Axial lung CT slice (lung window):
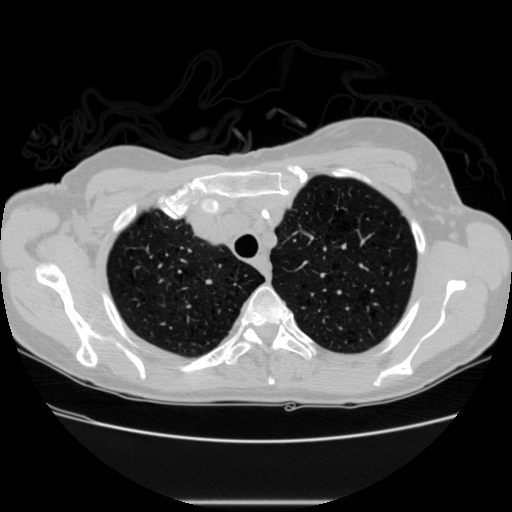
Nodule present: no